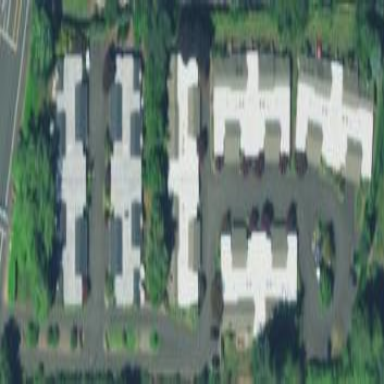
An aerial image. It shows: Condominium in residential area.